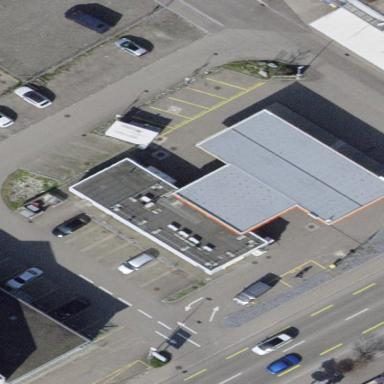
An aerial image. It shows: Retail building housing convenience store.